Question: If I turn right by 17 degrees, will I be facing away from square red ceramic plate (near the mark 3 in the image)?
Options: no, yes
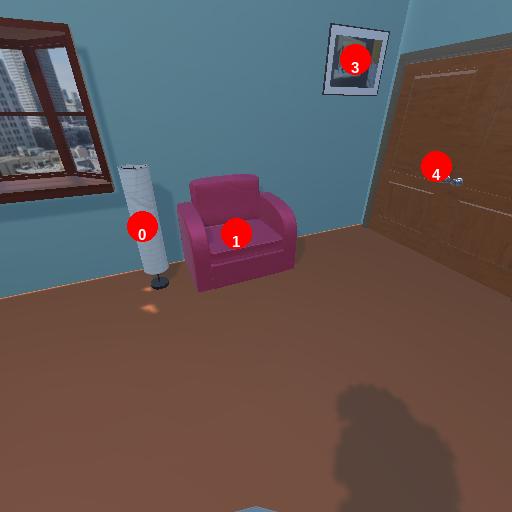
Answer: no